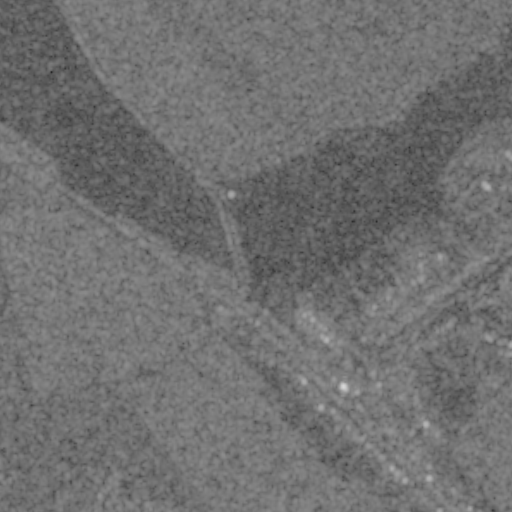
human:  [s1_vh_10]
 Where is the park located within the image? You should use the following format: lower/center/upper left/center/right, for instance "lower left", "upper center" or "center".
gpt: The park is located in the lower right of the image.
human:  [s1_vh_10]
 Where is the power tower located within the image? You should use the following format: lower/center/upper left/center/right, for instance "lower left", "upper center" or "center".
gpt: The power tower is located in the center of the image.
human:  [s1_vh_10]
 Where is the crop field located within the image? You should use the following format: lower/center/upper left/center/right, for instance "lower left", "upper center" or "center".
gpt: There is no crop field in the image.

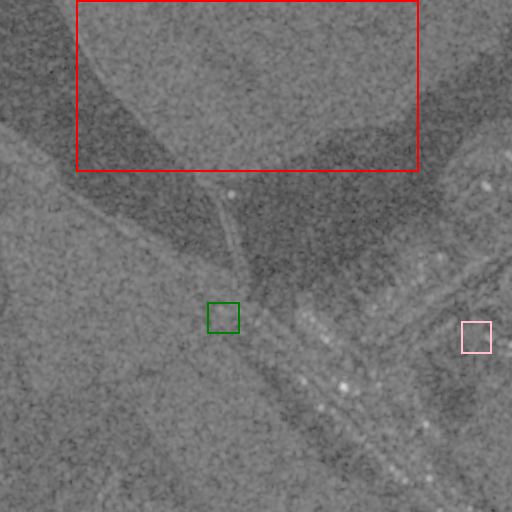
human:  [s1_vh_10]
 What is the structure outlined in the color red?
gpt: The structure outlined in red is a crop field.
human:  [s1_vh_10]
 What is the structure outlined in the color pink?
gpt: The structure outlined in pink is a park.
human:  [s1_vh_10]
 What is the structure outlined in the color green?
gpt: The structure outlined in green is a power substation.
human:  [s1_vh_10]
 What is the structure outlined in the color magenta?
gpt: There is no magenta outline.